Question: I have a series of '<div>''s with buttons in each one.
'''
<div class="project-display">
<h4>Project 1 (date)</h4>
<button type="submit" class="project-button">Github</button>
<button type="submit" class="project-button">Live Site</button>
<button type="submit" class="project-button" id="desc" >Show Description</button>
</div>
'''
Not every button needs to be active all the time though. For example, sometimes there will be no Live Site for the app I am presenting. I can't remove the Live Site button because then my div would be smaller than its surrounding divs:

My ideas are to either leave the button there and draw a black line through it, or gray the button out to indicate that it cannot be clicked. How can I indicate this button is inactive without messing up my layout?
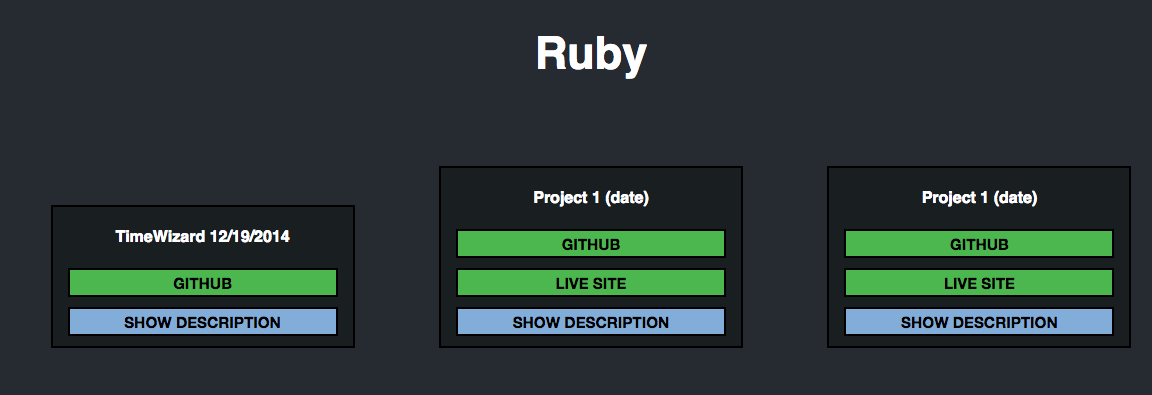
Answer: Why not combine the HTML semantic state 'disabled' with the visual style 'line-through', e.g:
'''
button:disabled {
text-decoration: line-through;
}
'''
'''
<button disabled="true">DISABLED</button>
'''